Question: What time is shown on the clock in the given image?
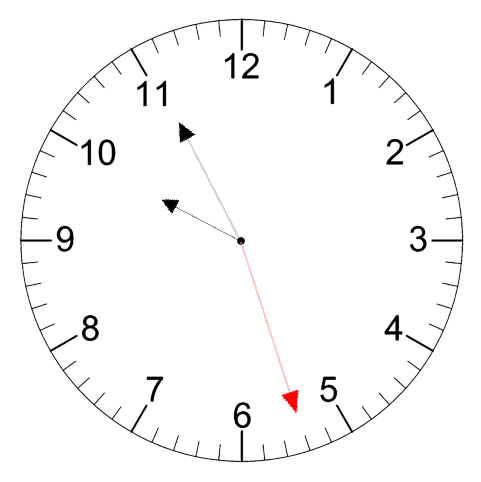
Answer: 09:55:27